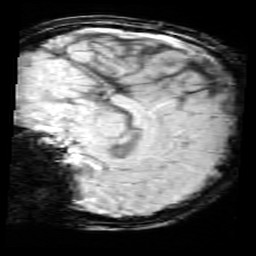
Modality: SWI
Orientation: sagittal
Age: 9
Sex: male
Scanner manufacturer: siemens
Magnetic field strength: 3 T
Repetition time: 0.027 s
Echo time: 0.02 s